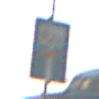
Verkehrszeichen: SackgasseRadverkehrFussgaengerDurchlaessig
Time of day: SunriseSunset
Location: Outdoor (Special)
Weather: Clear
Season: NotSpecified
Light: Natural